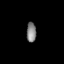
Tissue: prostate
Cell type: Myeloid cells
Senescence score: 0.3462
Nuclear area (px): 187
Mean DAPI intensity: 130.711